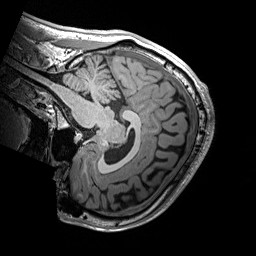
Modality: T1w
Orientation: sagittal
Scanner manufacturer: siemens
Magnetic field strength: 3 T
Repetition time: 2.2 s
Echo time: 0.00244 s